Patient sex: M
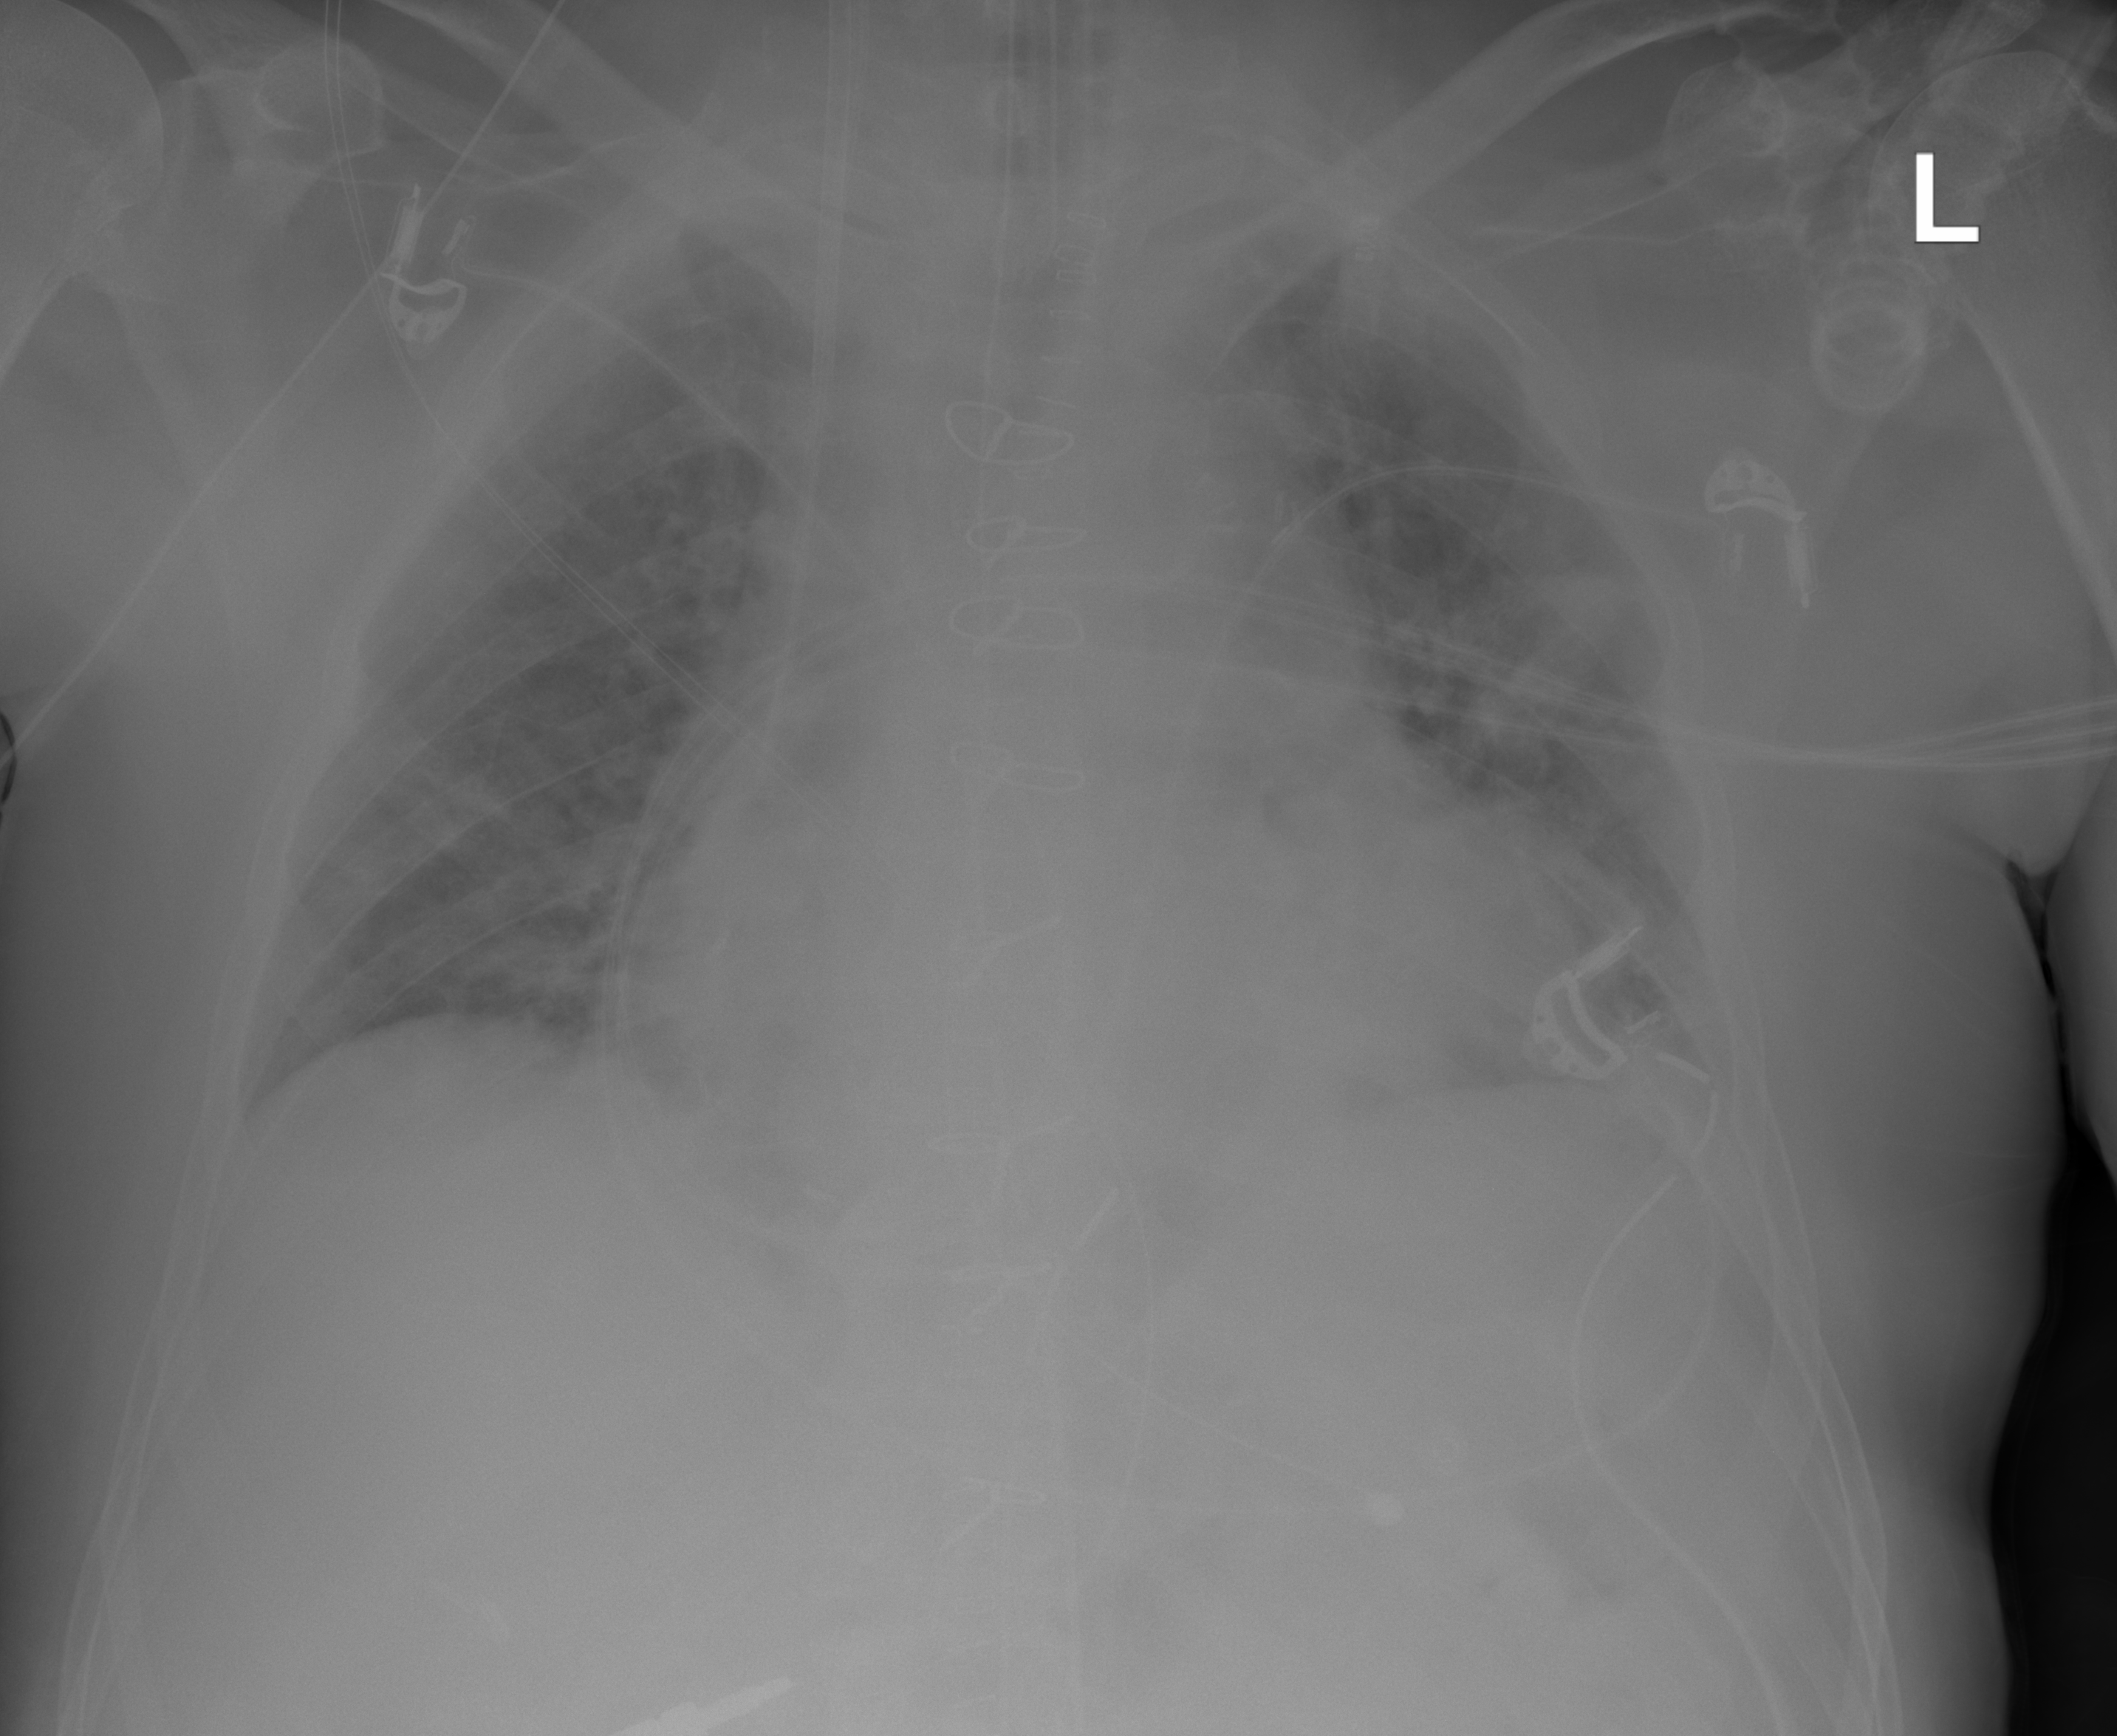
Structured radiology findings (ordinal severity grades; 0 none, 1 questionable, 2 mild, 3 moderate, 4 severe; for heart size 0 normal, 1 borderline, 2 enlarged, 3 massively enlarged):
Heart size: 2
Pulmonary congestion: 3
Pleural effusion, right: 0
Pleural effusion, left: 2
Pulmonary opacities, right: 2
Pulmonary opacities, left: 2
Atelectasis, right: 0
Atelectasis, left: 2